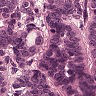
Metastatic tissue present: yes